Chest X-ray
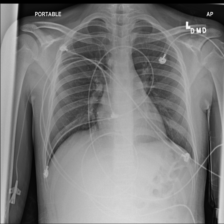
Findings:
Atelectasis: negative
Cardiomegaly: negative
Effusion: negative
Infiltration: negative
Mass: negative
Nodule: negative
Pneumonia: negative
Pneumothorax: negative
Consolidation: negative
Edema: negative
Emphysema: negative
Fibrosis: negative
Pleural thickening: negative
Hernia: negative